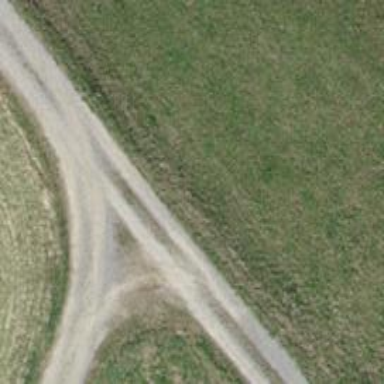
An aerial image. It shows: Track with compacted grade3 surface.